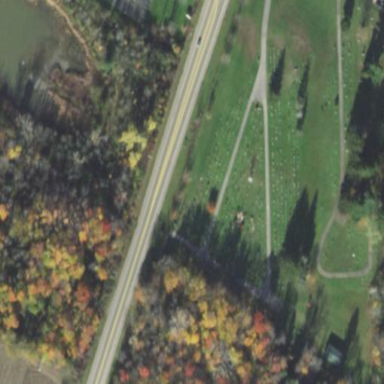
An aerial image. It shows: Cemetery.